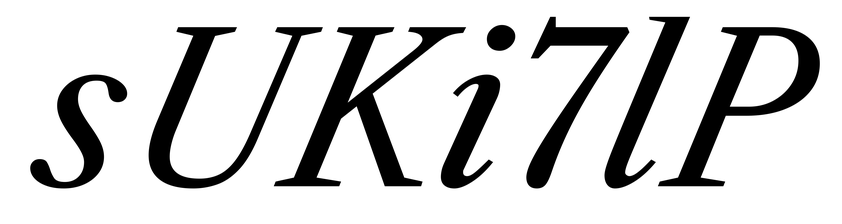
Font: LibreCaslonText-Italic_Italic